Aerial crown-view tile of a tropical tree (Barro Colorado Island, Panama), acquired 20250512:
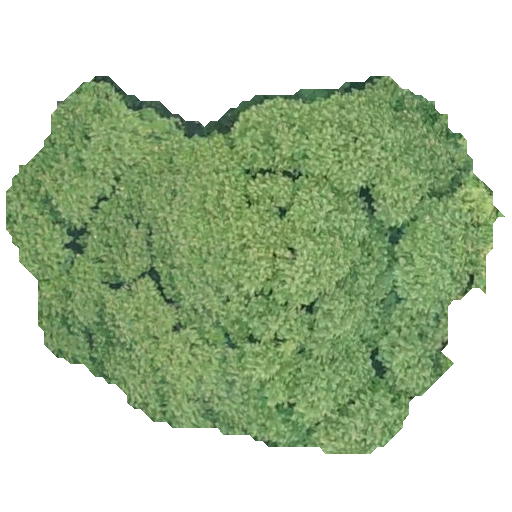
Species: Hymenaea courbaril
GBIF accepted scientific name: Hymenaea courbaril
Crown area: 202.424 m²